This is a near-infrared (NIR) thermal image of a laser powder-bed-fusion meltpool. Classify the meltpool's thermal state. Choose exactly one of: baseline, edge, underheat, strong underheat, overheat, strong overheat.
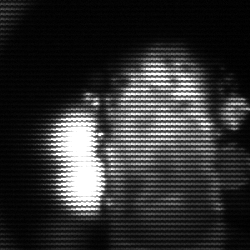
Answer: strong underheat